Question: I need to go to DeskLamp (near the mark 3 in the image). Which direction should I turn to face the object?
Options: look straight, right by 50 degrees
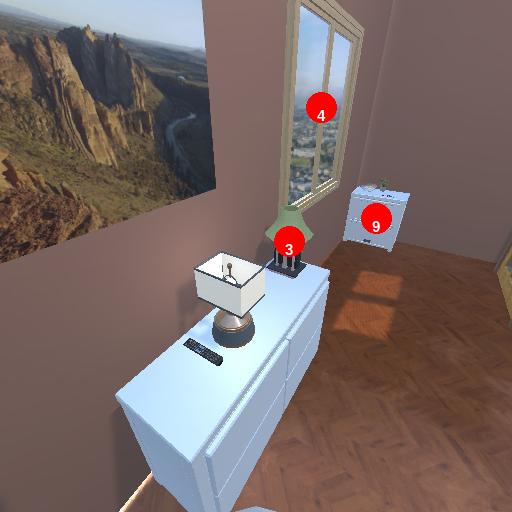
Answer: look straight